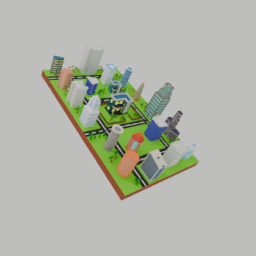
Label: architecture